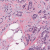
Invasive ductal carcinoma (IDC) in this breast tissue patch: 1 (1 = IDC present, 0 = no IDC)